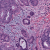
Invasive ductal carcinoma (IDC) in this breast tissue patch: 1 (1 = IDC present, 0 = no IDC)